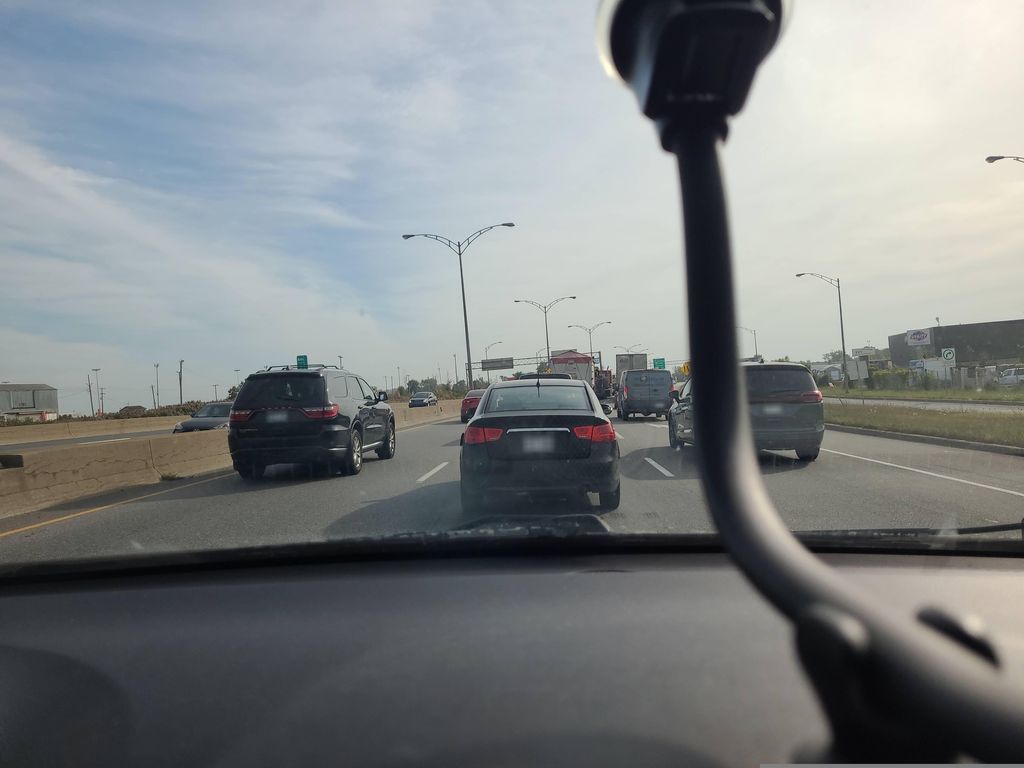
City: montreal